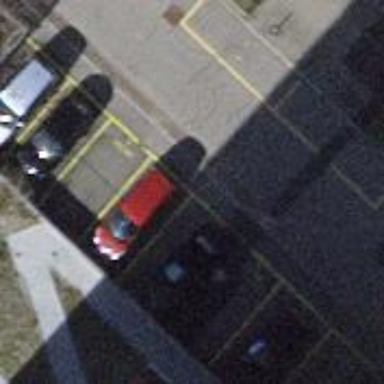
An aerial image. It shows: Parking area is available.